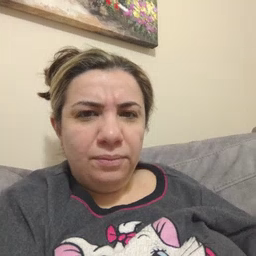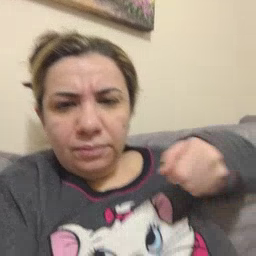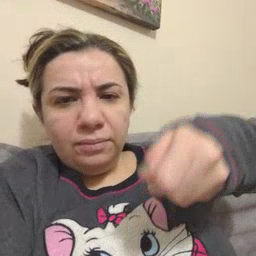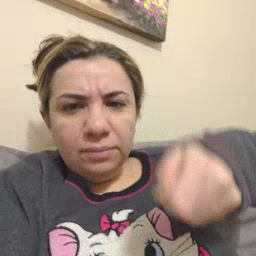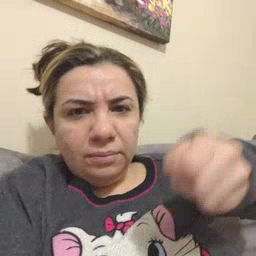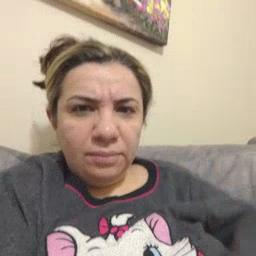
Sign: vacuum